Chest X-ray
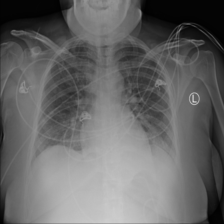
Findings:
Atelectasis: negative
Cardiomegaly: negative
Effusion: negative
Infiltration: negative
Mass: negative
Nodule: negative
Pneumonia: negative
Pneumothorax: negative
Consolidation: negative
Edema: negative
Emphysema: negative
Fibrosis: negative
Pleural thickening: negative
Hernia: negative